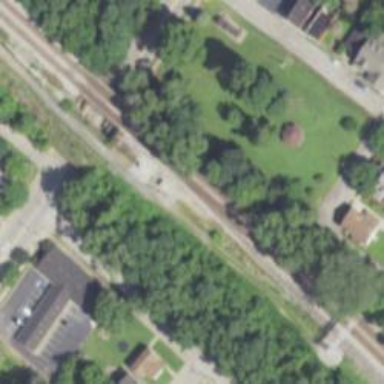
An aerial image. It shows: Railway junction.